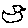
Label: bird